Question: I have two tables, in one of which the possible items with their properties are recorded, in the other the stock levels of these respective items are recorded.
'''
class itemtype(models.Model):
item_id = models.IntegerField(primary_key=True)
item_name = models.CharField(max_length=100)
group_name = models.CharField(max_length=100)
category_name = models.CharField(max_length=100)
mass = models.FloatField()
volume = models.FloatField()
packaged_volume = models.FloatField(null=True)
used_in_storage = models.BooleanField(default=False, null=True)
class Meta:
indexes = [
models.Index(fields=['item_id'])
]
def __str__(self):
return '{}, {}'.format(self.item_id, self.item_name)
class material_storage(models.Model):
storage_id = models.AutoField(primary_key=True)
material = models.ForeignKey(itemtype, on_delete=models.PROTECT)
amount_total = models.IntegerField(null=True)
price_avg = models.FloatField(null=True)
amount = models.IntegerField(null=True)
price = models.FloatField(null=True)
timestamp = models.DateTimeField(default=timezone.now)
def __str__(self):
return '{}, {} avg.: {} ISK'.format(self.material, self.amount, self.price)
'''
I have a ModelForm based on the table , in which a checkbox indicates whether transport costs should be included or not.
In the method of this ModelForm class the calculations are performed. To do so, I have to retrieve the volume per unit of the given item to use it for my transport cost calculations. Trying to geht that value the way shown below leads to an error I don't really understand.
'''
class MaterialChoiceField(forms.ModelChoiceField):
def label_from_instance(self, obj):
return obj.item_name
class NewAssetForm(forms.ModelForm):
material = MaterialChoiceField(models.itemtype.objects.filter(used_in_storage= True))
needs_transport = forms.BooleanField(required=False)
def __init__(self, *args, **kwargs):
super(NewAssetForm, self).__init__(*args, **kwargs)
self.fields['amount'].widget.attrs['min'] = 1
self.fields['price'].widget.attrs['min'] = 0.00
class Meta:
model = models.material_storage
fields = (
'material',
'amount',
'price',
)
widgets = {
'material': forms.Select(),
}
class NewItemView(FormView):
template_name = 'assetmanager/newasset.html'
form_class = forms.NewAssetForm
success_url = '/storage/current'
def form_valid(self, form):
unit_volume = itemtype.objects.values('packaged_volume').filter(item_id=form.cleaned_data['material'])[0]['packaged_volume']
'''
I believe that this has something to do with querying a different model than specified in the form, but I don't understand what exactly is the problem. Especially the fact, that running the exact same query in the django shell returns the correct value does not really help to understand what is going wrong here. Could somebody please tell me how to get the desired value the correct way?

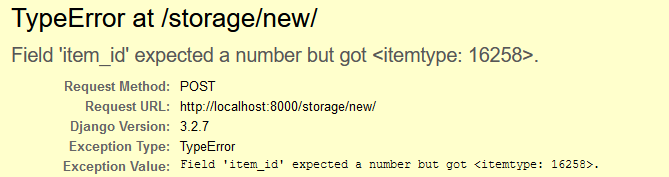
Answer: Change last line from:
'''
unit_volume = itemtype.objects.values('packaged_volume').filter(item_id=form.cleaned_data['material'])[0]['packaged_volume']
'''
to:
'''
unit_volume = itemtype.objects.values('packaged_volume').filter(item_id=form.cleaned_data['material'].item_id)[0]['packaged_volume']
'''
The error says, you are giving Item instance to the query, where is 'item_id' asked.